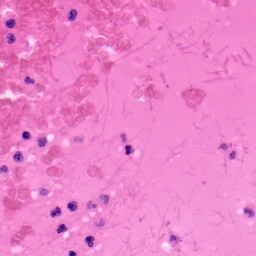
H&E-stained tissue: Colon